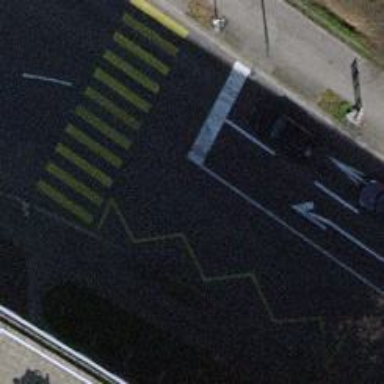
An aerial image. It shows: Road with traffic signals.